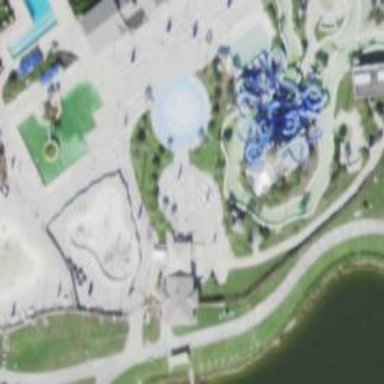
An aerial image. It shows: Water slide attraction.